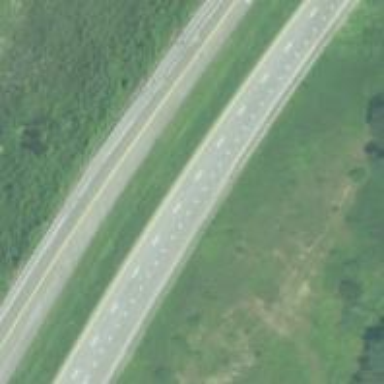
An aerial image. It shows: Expressway with asphalt surface and classified as primary highway.